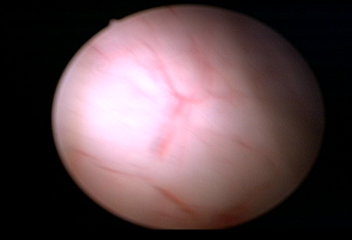
Modality: WLC
Class: Normal mucosa
Bladder cancer association: No